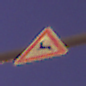
Verkehrszeichen: WildwechselRechts
Umgebung: Outdoor, Urban
Tageszeit: Night
Wetter: Clear
Licht: Artificial
Jahreszeit: NotSpecified
Kontrast: HighContrast